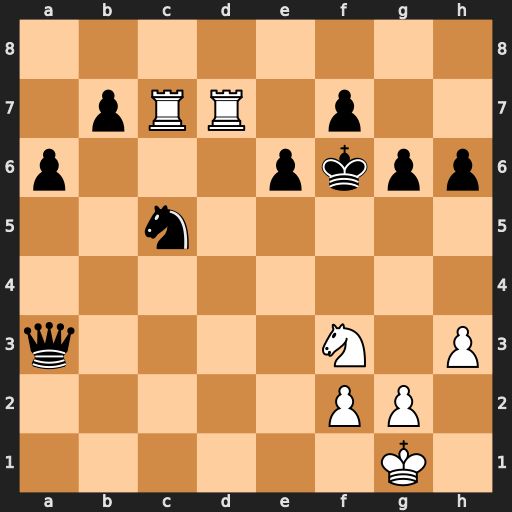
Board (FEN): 8/1pRR1p2/p3pkpp/2n5/8/q4N1P/5PP1/6K1
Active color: w
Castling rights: -
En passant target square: -
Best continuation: Rxf7#